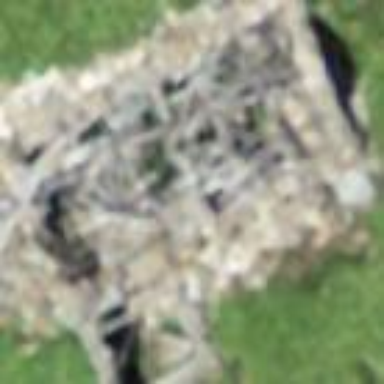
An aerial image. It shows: Ruins of building.